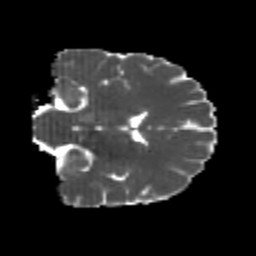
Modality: MD
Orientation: coronal
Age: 20
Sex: male
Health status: healthy
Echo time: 0.074 s